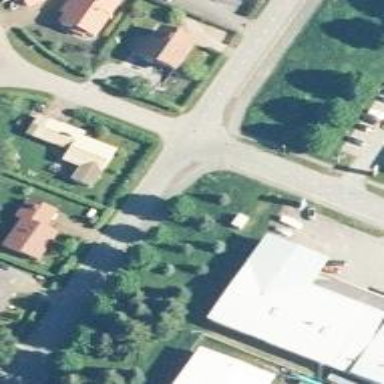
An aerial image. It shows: Asphalt footway with marked crossing.